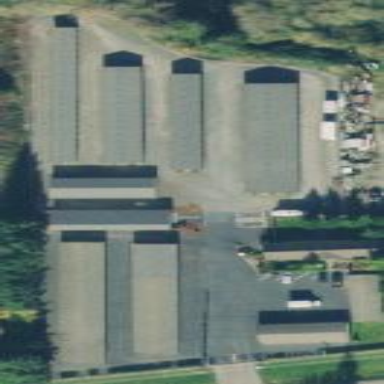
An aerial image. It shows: Commercial area with storage rental shop.